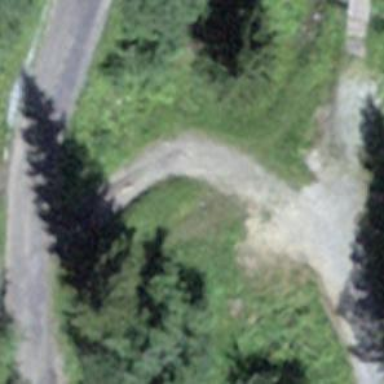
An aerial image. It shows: Gravel track with grade4 track type.